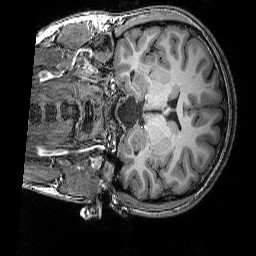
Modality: T1w
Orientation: coronal
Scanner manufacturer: siemens
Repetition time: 2.25 s
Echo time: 0.00418 s